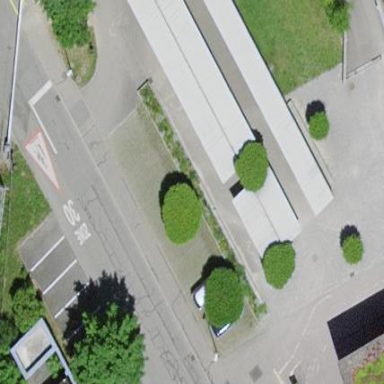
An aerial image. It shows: View of roof of building.